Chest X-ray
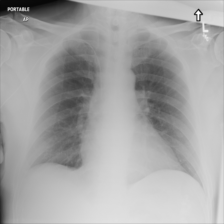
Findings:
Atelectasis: negative
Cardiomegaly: negative
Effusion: negative
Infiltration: negative
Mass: negative
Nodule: negative
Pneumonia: negative
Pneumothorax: negative
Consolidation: negative
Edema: negative
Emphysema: negative
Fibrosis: negative
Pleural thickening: negative
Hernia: negative